Question: I have two classes, RectNode and RectList. The assignment is to create a list of rectangles (with another class called RectangleA). When I use the tester it seems like all of the nodes are added to the all of lists, even tho I create different lists. For example, the tester creates two lists: 'rL1' and 'rL2'. Then it adds one rectangle to the 1st list, and one to the 2nd. The problem is that when I run the tester and prints both lists with a 'toString()' method I created, it shows that both rectangles are in both of the lists. Can anyone help me find the problem?

rL1: The list has 2 rectangles.
1. Width=5 Height=7 PointSW=(0,0)
2. Width=3 Height=8 PointSW=(0,0)
rL2: The list has 2 rectangles.
1. Width=5 Height=7 PointSW=(0,0)
2. Width=3 Height=8 PointSW=(0,0)
'''
public class RectList
{
private static RectNode _head;
public RectList(){
_head = null;
}
public static void addRect(RectangleA r){
if(empty()){
_head = new RectNode(r);
}else{
boolean isThereRectangle = false;
RectNode ptr = _head;
while(ptr.getNext() != null){
if(ptr.getRect().equals(r)){
isThereRectangle = true;
}
ptr = ptr.getNext();
}
if(ptr.getRect().equals(r)){
isThereRectangle = true;
}
if(isThereRectangle == false){
ptr.setNext(new RectNode(r));
}
}
}
public String toString(){
String list = "";
int counter = 0;
if(!empty()){
RectNode ptr = _head;
while(ptr != null){
counter++;
list += (counter + ". " + ptr.getRect().toString() + "
");
ptr = ptr.getNext();
}
}
return ("The list has " + counter + " rectangles." + "
" + list);
}
}
public class RectNode
{
private RectangleA _rect;
private RectNode _next;
public RectNode(RectangleA r){
_rect = r;
_next = null;
}
public RectNode(RectangleA r, RectNode n) {
_rect = r;
_next = n;
}
public RectNode(RectNode r){
_rect = r._rect;
_next = r._next;
}
public RectangleA getRect(){
return new RectangleA(_rect);
}
public RectNode getNext(){
return _next;
}
public void setRect(RectangleA r){
_rect = new RectangleA(r);
}
public void setNext(RectNode next){
_next = next;
}
}
public class test
{
public static void main(String[] args) {
RectList rL1 = new RectList();
RectList rL2 = new RectList();
RectangleA r1 = new RectangleA(5, 7);
RectangleA r2 = new RectangleA(3, 8);
rL1.addRect(r1);
rL2.addRect(r2);
System.out.println("rL1: " + rL1.toString() +"
rL2: " + rL2.toString());
}
}
'''
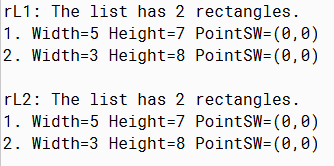
Answer: your '_head' variable is a 'static' property of the 'RectList' class . 'static' members have the same value in all occurrences of the class.
so when you do 'rL1.addRect(r1);' 'rL2' also get 'r1' as it's head.
then you do 'rL2.addrect(r2)' and it adds 'r2' to the reference of the head, which is the same head of both objects (because the head is the static variable).
you can just remove the 'static' keyword and it should do the trick.